Question: I have a custom row which have 3 radio buttons.
If I check some radiobutton and after that scroll my listview loses reference of the radiobuttons and when I comeback the radiobutton is not checked.
OR
when I scroll the last radiobutton is checked (but I didn't click in the radiobutton of this row)
Here is the code
'''
public View getView(int position, View row, ViewGroup parent) {
Holder holder;
if (row == null) {
holder = new Holder();
row = LayoutInflater.from(activity).inflate(R.layout.linha_ficha,parent,false);
holder.tv_linhaFicha_NumItem = (TextView) row.findViewById(R.id.tv_linhaFicha_NumItem);
holder.tv_linhaFicha_Pergunta = (TextView) row.findViewById(R.id.tv_linhaFicha_Pergunta);
holder.tv_linhaFicha_Tolerancia = (TextView) row.findViewById(R.id.tv_linhaFicha_Tolerancia);
holder.tv_linhaFicha_DataAprovado = (TextView) row.findViewById(R.id.tv_linhaFicha_DataAprovado);
holder.tv_linhaFicha_DataReprovado = (TextView) row.findViewById(R.id.tv_linhaFicha_DataReprovado);
holder.tv_linhaFicha_Responsavel = (TextView) row.findViewById(R.id.tv_linhaFicha_Responsavel);
holder.rb_linhaFicha_O = (RadioButton) row.findViewById(R.id.rb_linhaFicha_O);
holder.rb_linhaFicha_O.setOnClickListener(this);
holder.rb_linhaFicha_O.setOnCheckedChangeListener(this);
holder.rb_linhaFicha_X = (RadioButton) row.findViewById(R.id.rb_linhaFicha_X);
holder.rb_linhaFicha_X.setOnCheckedChangeListener(this);
holder.rb_linhaFicha_Reinspecao = (RadioButton) row.findViewById(R.id.rb_linhaFicha_Reinspecao);
holder.rb_linhaFicha_Reinspecao.setOnClickListener(this);
holder.rb_linhaFicha_Reinspecao.setOnCheckedChangeListener(this);
row.setTag(holder);
} else {
holder = (Holder) row.getTag();
}
itensCondicoes = (Fvs_ItemCondicao) getItem(position);
holder.tv_linhaFicha_NumItem.setText(itensCondicoes.getNumItem());
holder.tv_linhaFicha_Pergunta.setText(itensCondicoes.getNome());
holder.tv_linhaFicha_Tolerancia.setText(itensCondicoes.getTolerancia());
holder.tv_linhaFicha_DataAprovado.setText(itensCondicoes.getDataAprovado());
holder.tv_linhaFicha_DataReprovado.setText(itensCondicoes.getDataReprovado());
holder.tv_linhaFicha_Responsavel.setText(itensCondicoes.getNomeUsuario());
if (itensCondicoes.getResposta().length() > 0) {
if (itensCondicoes.getResposta().equals("o")) {
holder.rb_linhaFicha_X.setButtonDrawable(R.drawable.bt_x);
holder.rb_linhaFicha_O.setButtonDrawable(R.drawable.bt_o_atv);
holder.rb_linhaFicha_Reinspecao.setButtonDrawable(R.drawable.bt_reinspecao_inativo);
setEnabledCheck(holder,false,true,false);
}
if (itensCondicoes.getResposta().equals("x")) {
holder.rb_linhaFicha_X.setButtonDrawable(R.drawable.bt_x_atv);
holder.rb_linhaFicha_O.setButtonDrawable(R.drawable.bt_o);
holder.rb_linhaFicha_Reinspecao.setButtonDrawable(R.drawable.bt_reinspecao_inativo);
setEnabledCheck(holder,false,false,false);
}
if (itensCondicoes.getResposta().equals("ox")) {
holder.rb_linhaFicha_X.setButtonDrawable(R.drawable.bt_x);
holder.rb_linhaFicha_O.setButtonDrawable(R.drawable.bt_o);
holder.rb_linhaFicha_Reinspecao.setButtonDrawable(R.drawable.bt_reinspecao_ativo);
setEnabledCheck(holder,false,false,true);
}
} else {
setEnabledCheck(holder, true, true, false);
}
holder.itensCondicoes = itensCondicoes;
return row;
}
'''
'''
public void onCheckedChanged(CompoundButton buttonView, boolean isChecked) {
Holder tempHolder = ((Holder)((View)buttonView.getParent().getParent()).getTag());
if (tempHolder != null) {
if (buttonView.getId() == R.id.rb_linhaFicha_X) {
if (tempHolder.getItensCondicoes().getStatus() == 1) {
if (isChecked) {
tempHolder.rb_linhaFicha_X.setButtonDrawable(R.drawable.bt_x_atv);
setConformidadeRegras(tempHolder);
} else {
tempHolder.rb_linhaFicha_X.setButtonDrawable(R.drawable.bt_x);
}
}
}
if (buttonView.getId() == R.id.rb_linhaFicha_O) {
if (tempHolder.getItensCondicoes().getStatus() == 1) {
if (isChecked) {
tempHolder.rb_linhaFicha_O.setButtonDrawable(R.drawable.bt_o_atv);
setNaoConformidadeRegras(tempHolder);
} else {
tempHolder.rb_linhaFicha_O.setButtonDrawable(R.drawable.bt_o);
}
}
}
}
}
'''

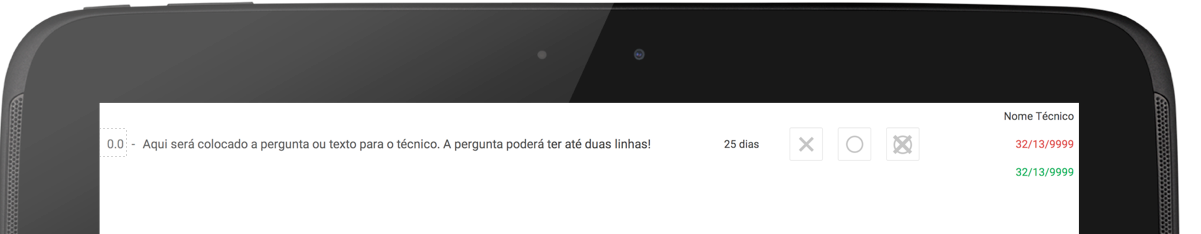
Answer: That's because the adapter is re-using the views. You can either disable that function (highly not recommended) or you can save the checkbox states for each item of the List.
First I'd advise you to create a custom class to hold the 3 states for a single item:
'''
public class CheckboxStates {
boolean check1, check2, check3;
CheckboxStates(boolean b1, boolean b2, boolean b3) {
check1 = b1;
check2 = b2;
check3 = b3;
}
}
List<CheckboxStates> checkboxStates = new ArrayList<CheckboxStates>();
'''
Now once you have a count of the ListView items (probably at adapters constructor) you can initialize the states to [false, false, false] (if that's the default).
'''
for (int i=0; i<itemCount; i++) {
checkboxStates.add(new CheckboxStates(false, false, false));
}
'''
Finally you are ready to read/set the values in your 'getView()':
'''
// Get states for this list item
CheckboxStates states = checkboxStates.get(position);
// Get/set the values
states.check1 = false;
states.check2 = true;
states.check3 = false;
'''